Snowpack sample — Buffalo Mountain, Silverthorne, Colorado, USA (2/22/26, 2:02 PM MST)
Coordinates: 39.622, -106.113
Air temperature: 33 °F
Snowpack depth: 63 cm
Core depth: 20 cm
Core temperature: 24.8 °F
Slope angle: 11°, slope face: 116°
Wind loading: low
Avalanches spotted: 0
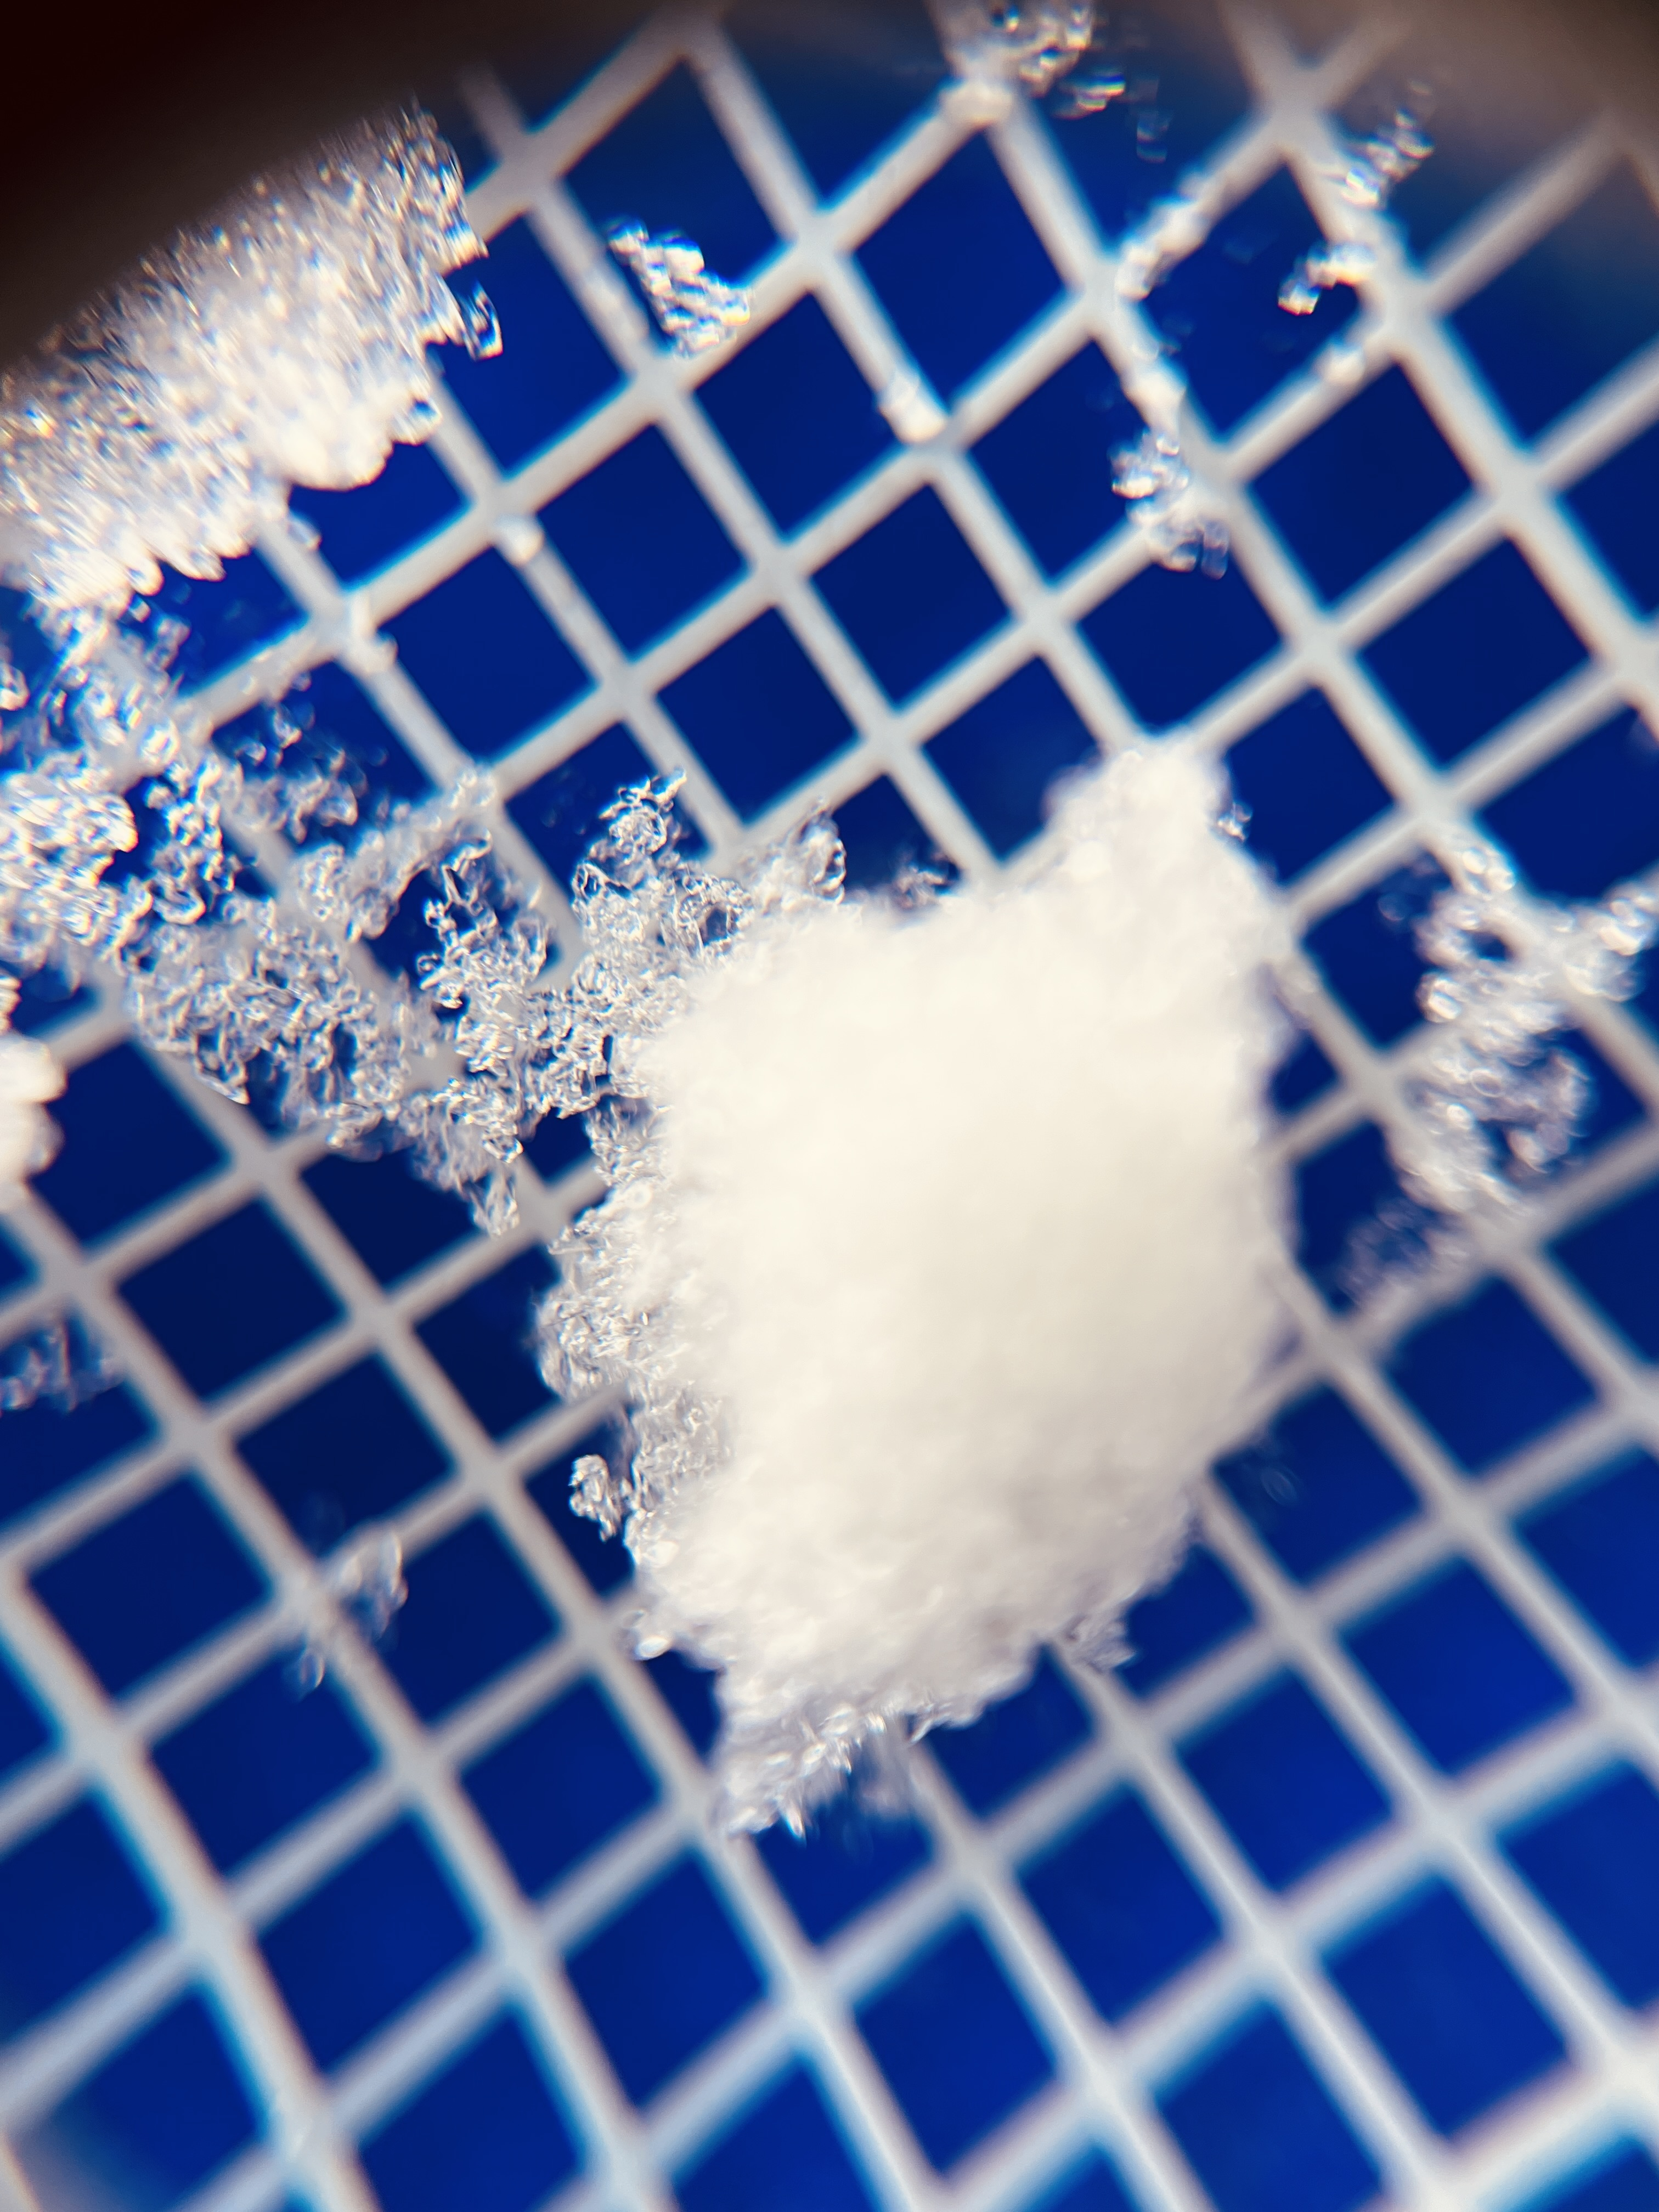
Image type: magnified_profile
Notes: In a firebreak similar to site 1, minimal wind loading with no spotted avalanches (not many faces in view though)